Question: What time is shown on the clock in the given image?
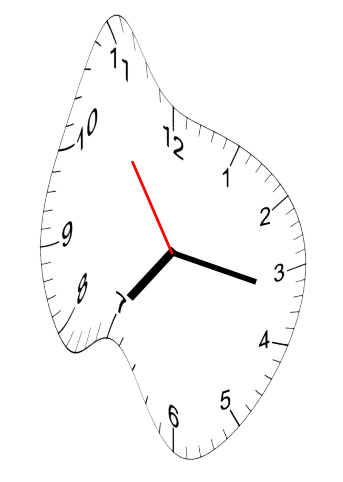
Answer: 07:16:54